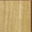
Piece: xx